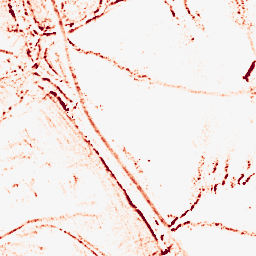
Category: morphological
Decomposition family: morphological_ellipse
Decomposition parameters: operation: opening
width: 5
height: 5
Upsampling method: linear_exact
Upsampling parameters: scale: 2
Upsampling scale: 2